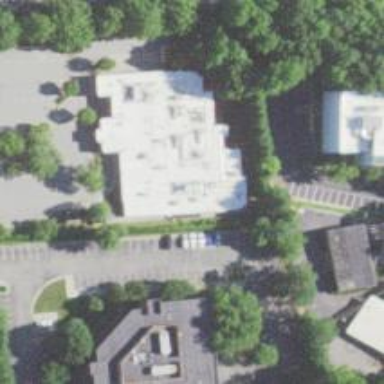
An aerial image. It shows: Healthcare clinic is depicted in the image.